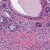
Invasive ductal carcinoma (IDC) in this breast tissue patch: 0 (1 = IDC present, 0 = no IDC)